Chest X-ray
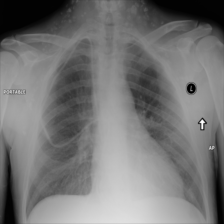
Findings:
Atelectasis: negative
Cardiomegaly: negative
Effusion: positive
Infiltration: negative
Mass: negative
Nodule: positive
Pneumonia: negative
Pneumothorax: negative
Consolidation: negative
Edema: negative
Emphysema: negative
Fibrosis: negative
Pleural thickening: negative
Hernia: negative